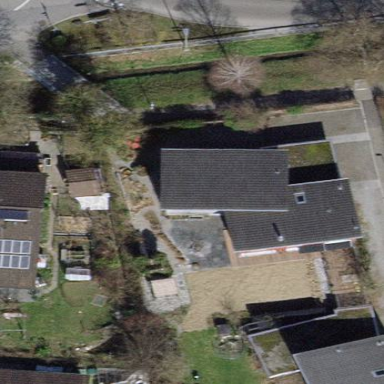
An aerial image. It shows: Building with flat roof.